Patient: sex F, age 82
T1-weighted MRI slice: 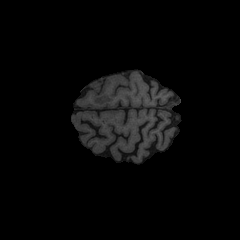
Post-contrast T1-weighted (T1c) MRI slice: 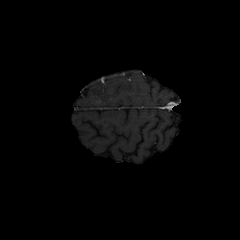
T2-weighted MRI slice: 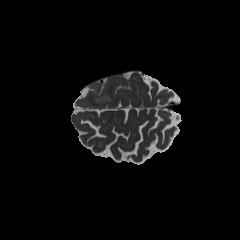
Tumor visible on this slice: yes
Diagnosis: Glioblastoma, IDH-wildtype
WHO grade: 4